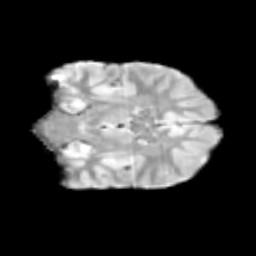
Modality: T2w
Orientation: coronal
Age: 9
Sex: male
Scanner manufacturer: siemens
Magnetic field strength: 3 T
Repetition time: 3.8 s
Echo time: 0.07 s